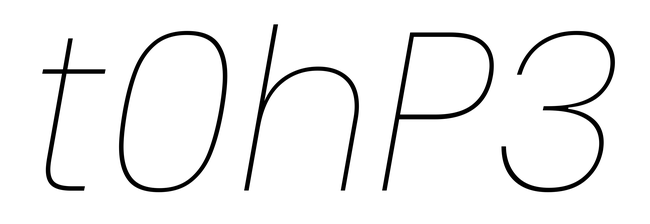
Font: Poppins-ThinItalic